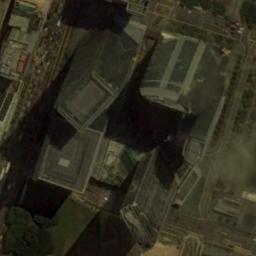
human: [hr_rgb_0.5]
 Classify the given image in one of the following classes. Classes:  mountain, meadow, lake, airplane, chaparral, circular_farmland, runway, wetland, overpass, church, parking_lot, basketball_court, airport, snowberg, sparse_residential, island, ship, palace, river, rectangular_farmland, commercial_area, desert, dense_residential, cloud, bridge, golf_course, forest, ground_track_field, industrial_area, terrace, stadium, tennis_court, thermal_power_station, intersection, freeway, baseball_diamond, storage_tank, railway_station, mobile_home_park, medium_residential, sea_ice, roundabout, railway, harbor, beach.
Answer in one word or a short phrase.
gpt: commercial_area